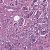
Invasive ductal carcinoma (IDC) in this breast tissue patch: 1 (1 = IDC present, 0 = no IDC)